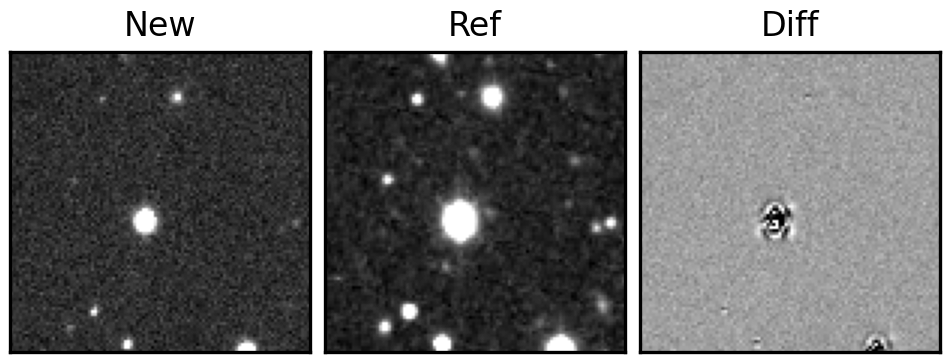
Label: bogus